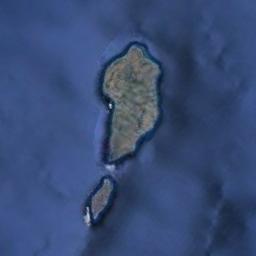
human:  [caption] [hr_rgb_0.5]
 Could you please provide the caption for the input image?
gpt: The island in the picture is rectangular .

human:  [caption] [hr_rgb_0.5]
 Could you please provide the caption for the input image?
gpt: There are large and small irregular shaped islands on the blue sea, And the islands have green and yellow-brown intersecting colors .

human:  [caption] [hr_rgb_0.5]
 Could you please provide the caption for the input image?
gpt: The land on the island is uneven .

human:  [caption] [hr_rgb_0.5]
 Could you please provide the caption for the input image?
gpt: A big island and a small island are surrounded by light blue waters .

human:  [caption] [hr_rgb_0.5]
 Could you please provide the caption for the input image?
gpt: There are two islands on a blue sea .